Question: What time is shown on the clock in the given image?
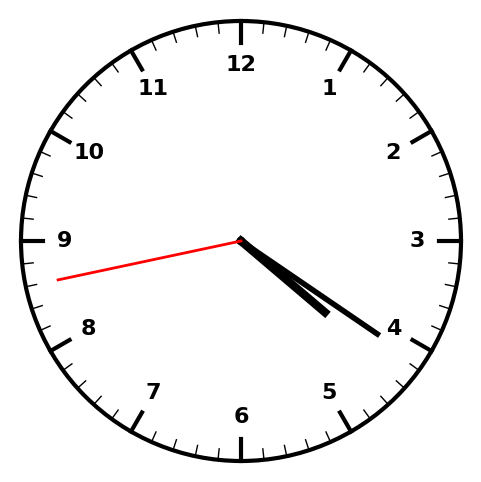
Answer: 04:20:43